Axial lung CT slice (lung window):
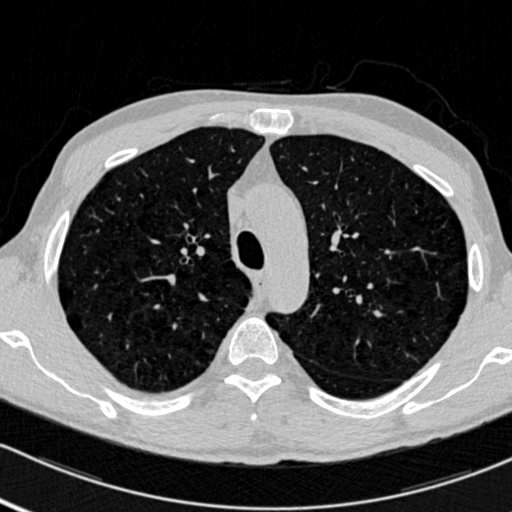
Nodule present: no